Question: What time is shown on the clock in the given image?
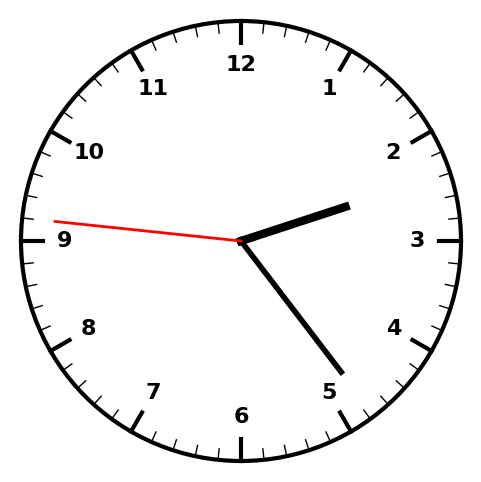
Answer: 02:23:46